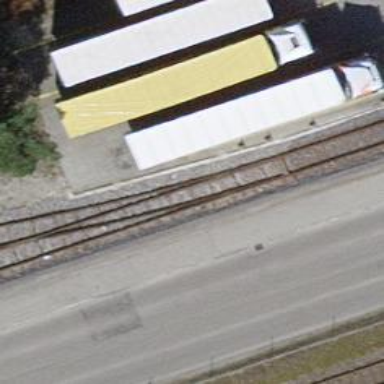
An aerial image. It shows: Railway switch.